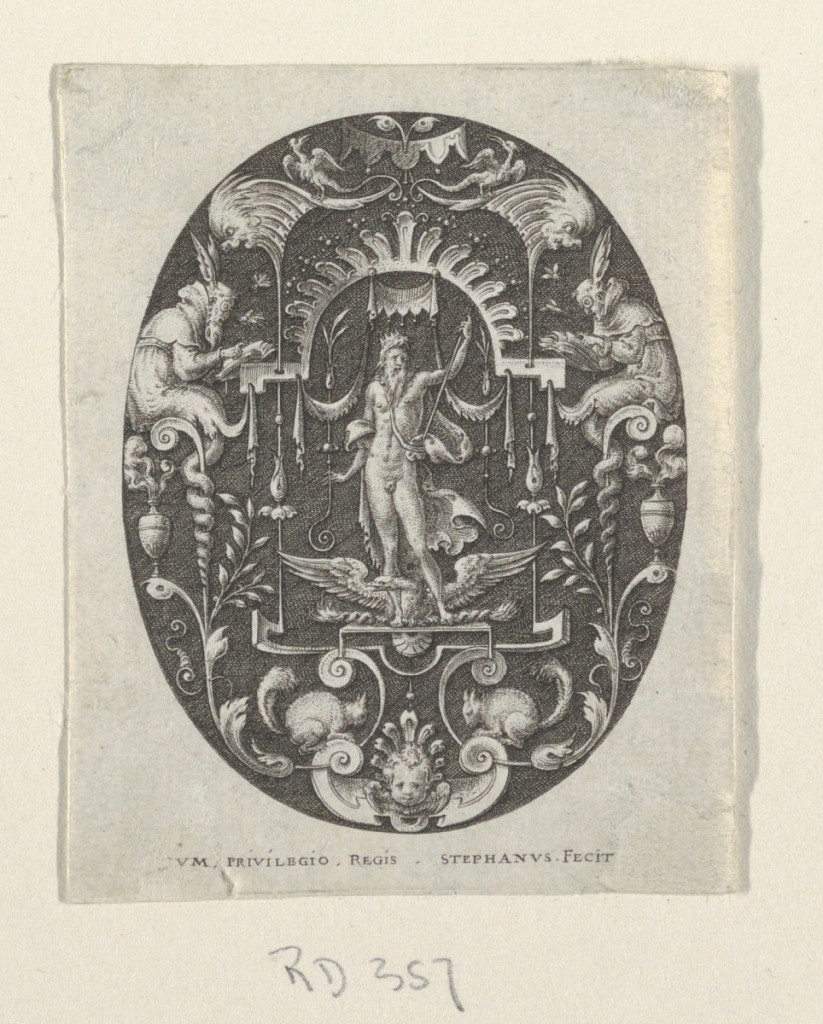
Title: Jupiter, from Grotesques à fond noir, Divinités et Allégories (Grotesques on Black Ground, Divinities and Allegories)
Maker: Etienne Delaune, French, 1519 - 1583
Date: ca. 1575
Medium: Engraving on off-white laid paper
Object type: Print
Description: Oval print with grotesque design of scrolls, fantastic creatures, vases, fruits shown against a black ground. In the center, under a baldachino, a divinity stands. Attributes signify Jupiter.